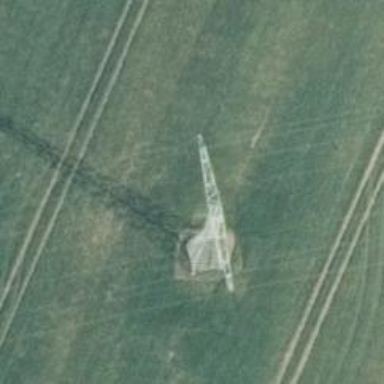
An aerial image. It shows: Power tower.